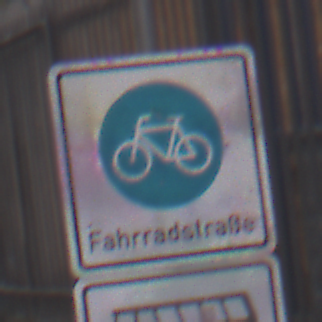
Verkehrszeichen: BeginnFahrradstrasse
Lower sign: MehrspurigeFahrzeugeFrei5
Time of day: MorningAfternoon
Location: Outdoor (Urban)
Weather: Overcast
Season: NotSpecified
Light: Natural